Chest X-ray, AP view. Patient: 51 years old, sex M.
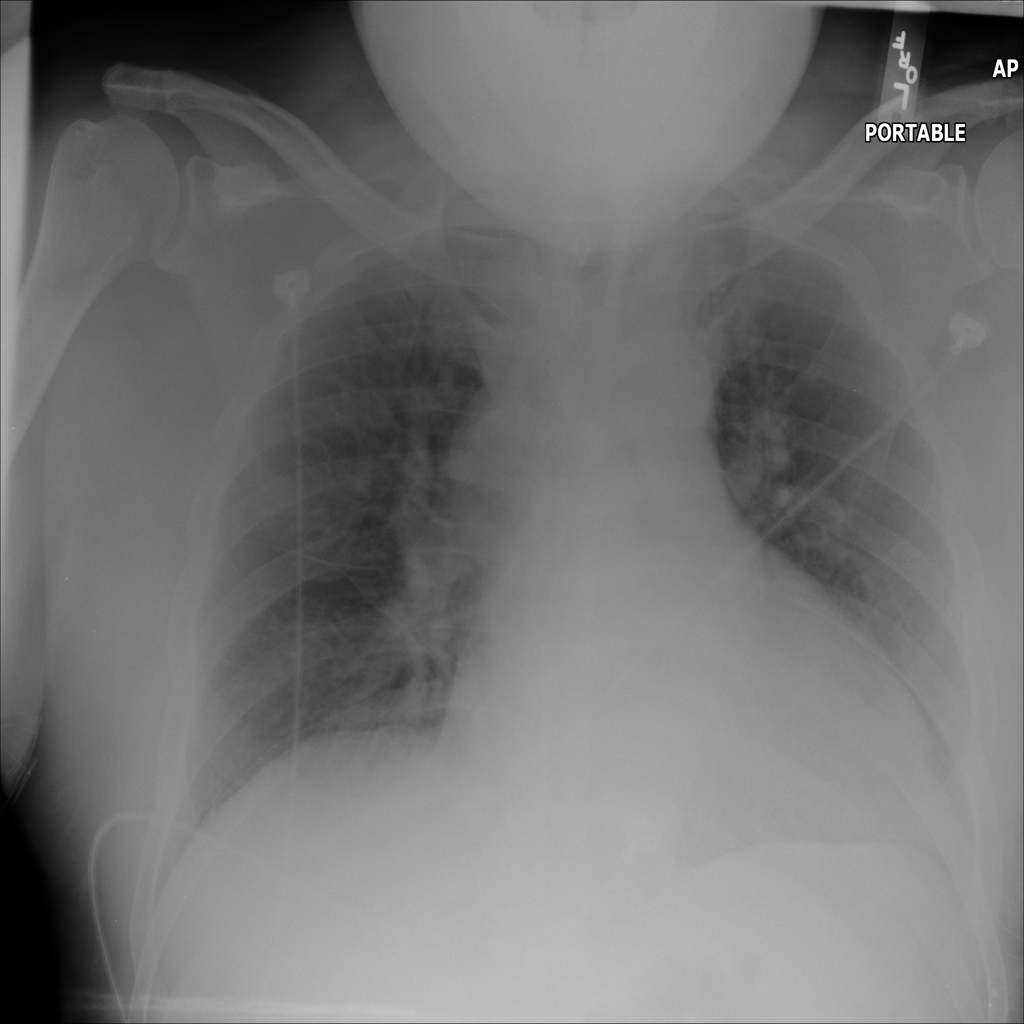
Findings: No Finding